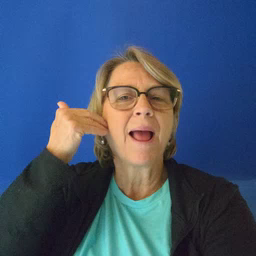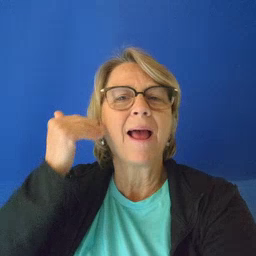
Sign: smile